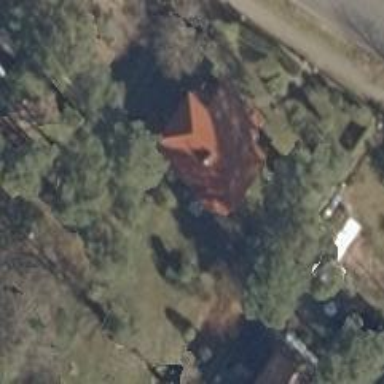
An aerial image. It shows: Simple house.